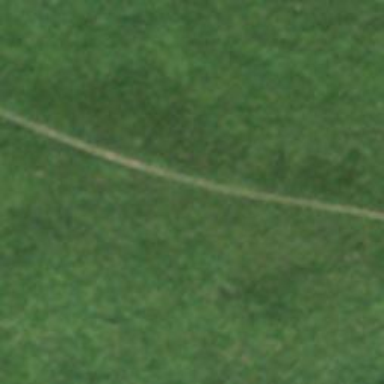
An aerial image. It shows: Path covered in grass.